Aerial crown-view tile of a tropical tree (Barro Colorado Island, Panama), acquired 20250512:
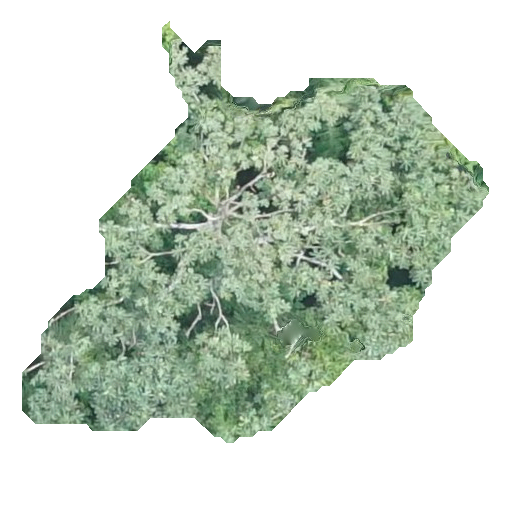
Species: Cecropia insignis
GBIF accepted scientific name: Cecropia insignis
Crown area: 159.985 m²